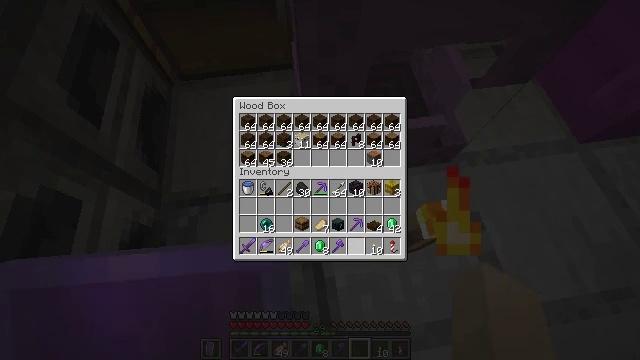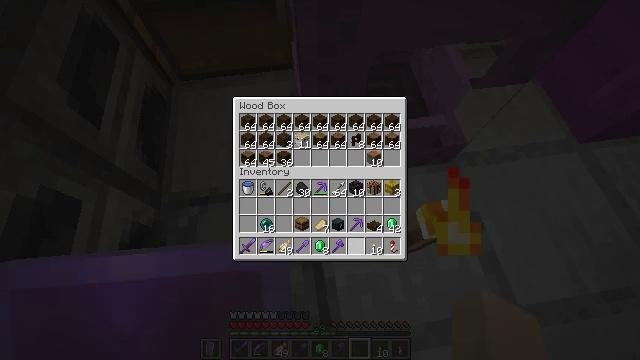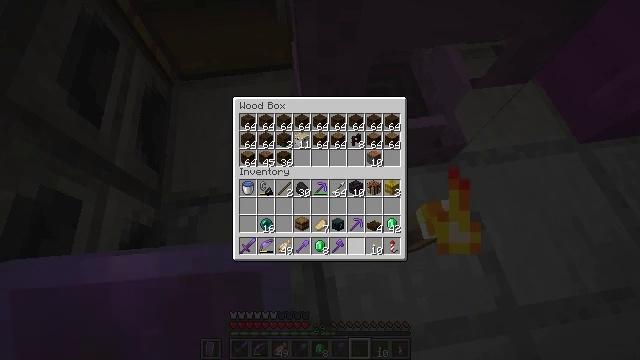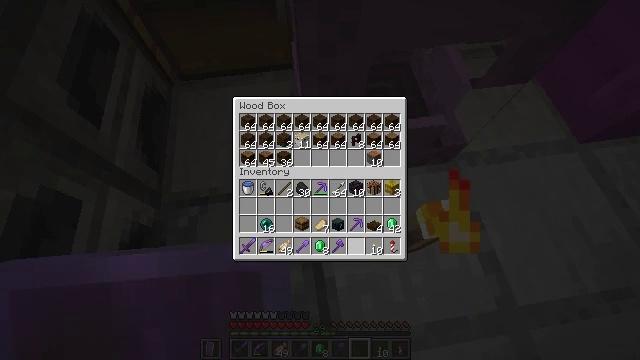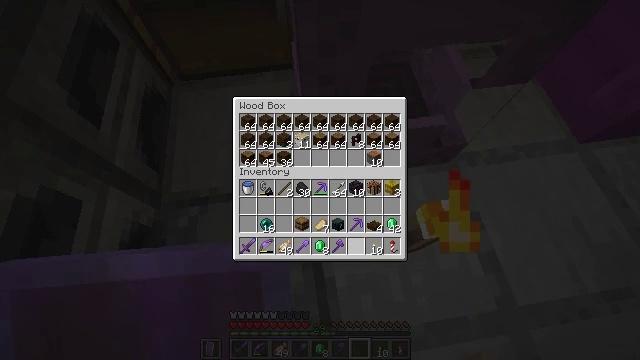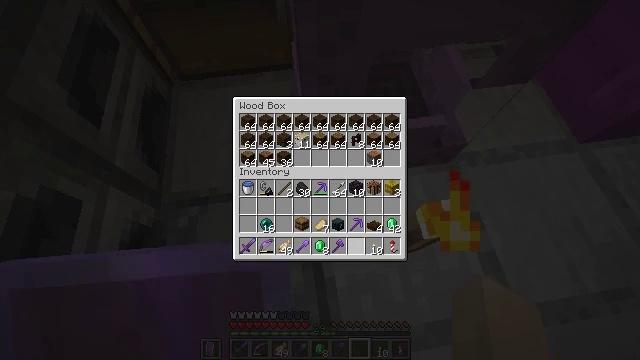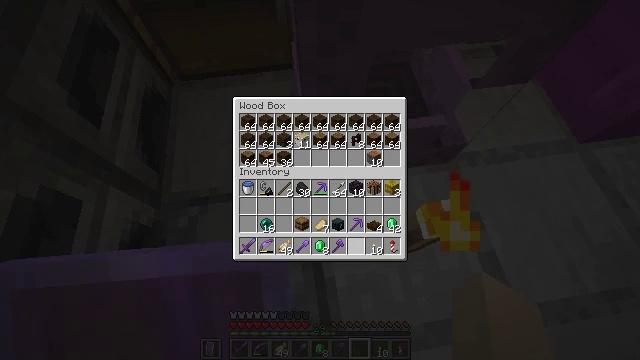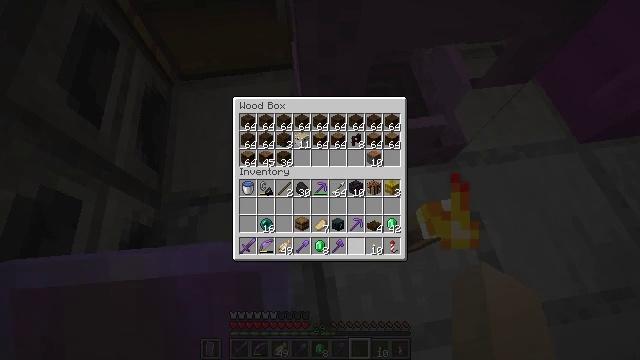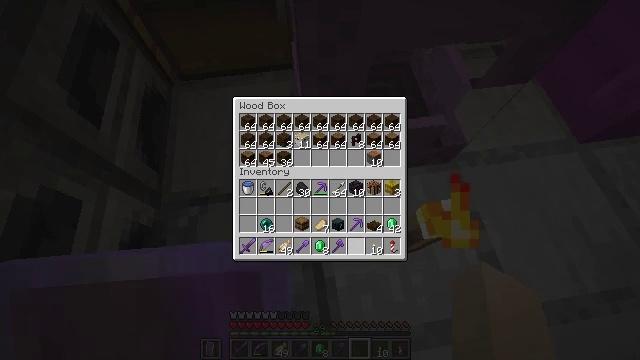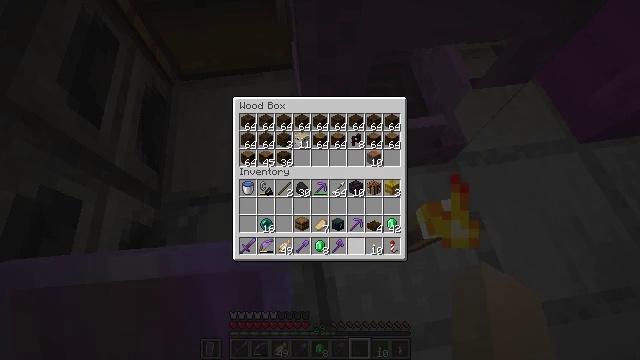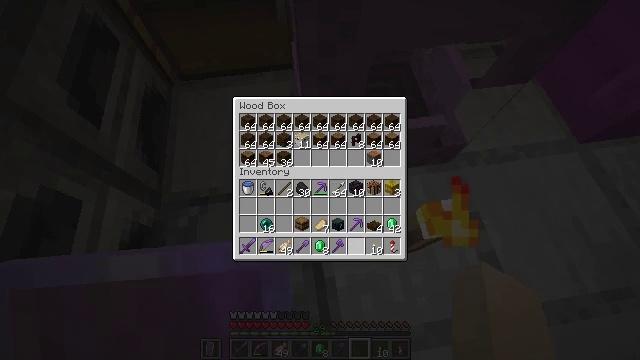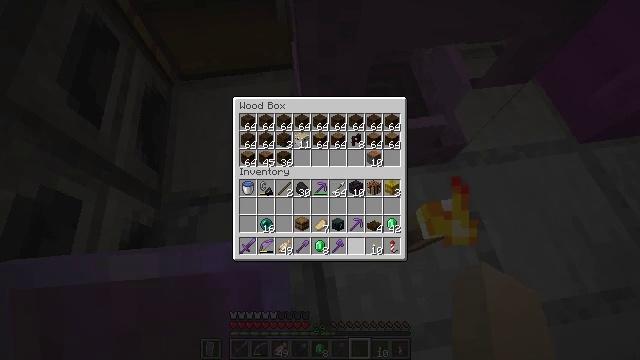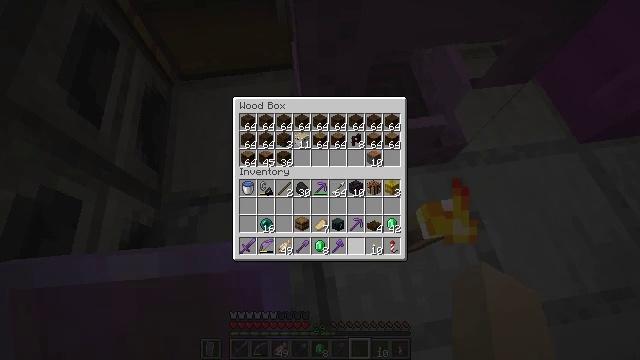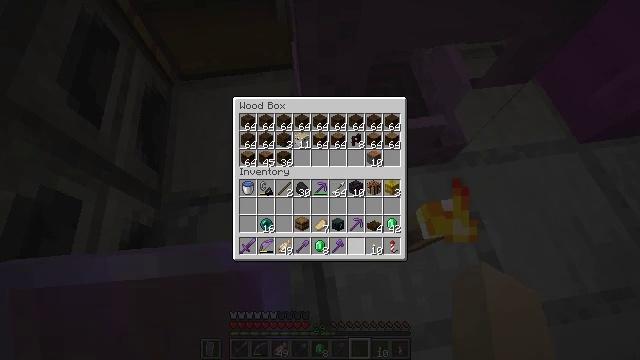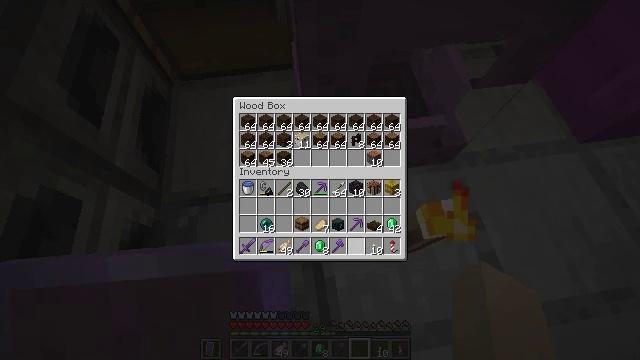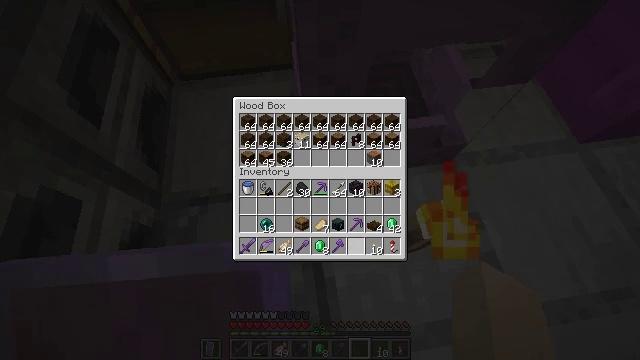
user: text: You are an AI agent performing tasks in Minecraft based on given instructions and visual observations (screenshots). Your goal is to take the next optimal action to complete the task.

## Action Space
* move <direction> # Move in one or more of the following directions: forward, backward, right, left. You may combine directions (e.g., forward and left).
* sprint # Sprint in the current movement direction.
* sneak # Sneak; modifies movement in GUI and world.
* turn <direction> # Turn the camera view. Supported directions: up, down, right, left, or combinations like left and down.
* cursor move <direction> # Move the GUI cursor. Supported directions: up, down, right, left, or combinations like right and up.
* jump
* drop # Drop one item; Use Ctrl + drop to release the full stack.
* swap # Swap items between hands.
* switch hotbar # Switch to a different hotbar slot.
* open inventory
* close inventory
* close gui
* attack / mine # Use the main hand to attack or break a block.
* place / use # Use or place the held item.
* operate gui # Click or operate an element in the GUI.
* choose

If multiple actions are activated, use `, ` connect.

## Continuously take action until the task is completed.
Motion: motion action
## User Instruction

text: Retrieve the shulker box into the inventory.
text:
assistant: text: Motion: sneak, attack / mine
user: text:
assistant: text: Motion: sneak, attack / mine
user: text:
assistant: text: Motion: sneak, attack / mine
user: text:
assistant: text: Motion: sneak
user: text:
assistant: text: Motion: sneak
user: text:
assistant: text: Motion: sneak
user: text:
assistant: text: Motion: sneak
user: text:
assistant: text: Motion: sneak
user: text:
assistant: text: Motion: sneak
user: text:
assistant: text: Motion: sneak
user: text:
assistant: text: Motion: sneak
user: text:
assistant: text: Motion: sneak
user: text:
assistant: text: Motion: sneak
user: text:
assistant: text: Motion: sneak
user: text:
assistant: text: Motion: sneak
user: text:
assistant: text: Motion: sneak, turn up
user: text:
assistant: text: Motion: sneak, turn up
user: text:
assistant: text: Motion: sneak
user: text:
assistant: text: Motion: sneak
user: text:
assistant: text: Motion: sneak
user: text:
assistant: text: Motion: sneak
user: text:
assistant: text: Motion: sneak
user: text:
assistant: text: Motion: sneak
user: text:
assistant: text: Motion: sneak
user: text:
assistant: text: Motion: sneak
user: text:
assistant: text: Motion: sneak
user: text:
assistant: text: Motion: sneak
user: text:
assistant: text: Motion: sneak
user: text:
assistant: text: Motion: sneak
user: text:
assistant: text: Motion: sneak